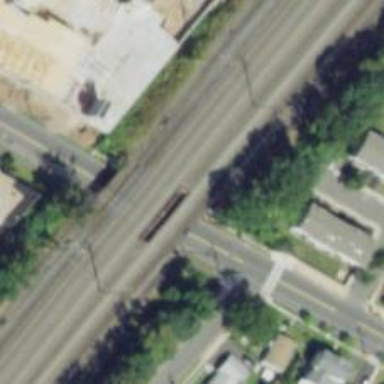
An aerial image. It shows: Bridge over railway with electrified contact lines.